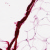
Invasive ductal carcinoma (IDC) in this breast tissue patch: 0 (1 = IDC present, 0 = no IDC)